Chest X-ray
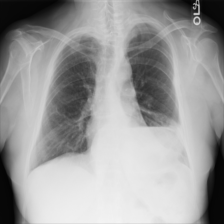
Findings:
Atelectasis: negative
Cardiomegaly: negative
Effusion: negative
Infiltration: negative
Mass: negative
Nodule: negative
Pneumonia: negative
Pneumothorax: negative
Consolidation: negative
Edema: negative
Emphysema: negative
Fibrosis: negative
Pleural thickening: negative
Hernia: positive